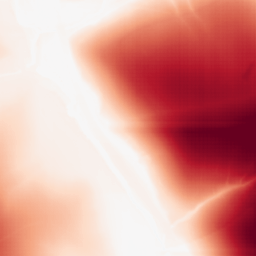
Category: morphological
Decomposition family: rolling_ball
Decomposition parameters: radius: 200
Upsampling method: sinc_hamming
Upsampling parameters: scale: 4
kernel_size: 8
Upsampling scale: 4